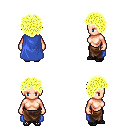
a pixel art fantasy rpg character, female body template, human, light skin, blue cape, robe skirt, gold curly afro hairstyle, ghillies, four views (front, back, left, right), 2x2 character sprite sheet, small pixel art, hard edges, no anti-aliasing